Question: If I have a user setting 'ToggleThis'

I want to have this setting availabe to the user in a menu, say Settings/ToggleSettings. clicking it. Each click should toggle the user setting true/false but also update the menuItem icon to display the actual setting.
I can do this using
'''
<Window x:Class="WpfApplication1.MainWindow"
xmlns="http://schemas.microsoft.com/winfx/2006/xaml/presentation"
xmlns:x="http://schemas.microsoft.com/winfx/2006/xaml"
Title="MainWindow" Height="350" Width="525">
<Grid>
<Menu IsMainMenu="True">
<MenuItem Header="_Settings">
<MenuItem Header="_Toggle" Name="ToggleSettings" Click="MenuItem_Click">
<MenuItem.Icon>
<Image Source="Images/Toggle.png" />
</MenuItem.Icon>
</MenuItem>
</MenuItem>
</Menu>
</Grid>
</Window>
'''
'''
using System;
using System.Collections.Generic;
using System.Linq;
using System.Text;
using System.Windows;
using System.Windows.Controls;
using System.Windows.Data;
using System.Windows.Documents;
using System.Windows.Input;
using System.Windows.Media;
using System.Windows.Media.Imaging;
using System.Windows.Navigation;
using System.Windows.Shapes;
namespace WpfApplication1
{
/// <summary>
/// Interaction logic for MainWindow.xaml
/// </summary>
public partial class MainWindow : Window
{
public MainWindow()
{
InitializeComponent();
}
private void MenuItem_Click(object sender, RoutedEventArgs e)
{
if (ToggleSettings.Icon == null)
{
Uri Icon = new Uri("pack://application:,,,/Images/" + "Toggle.png");
ToggleSettings.Icon = new Image
{
Source = new BitmapImage(Icon)
};
Properties.Settings.Default.toggleThis = true;
}
else
{
ToggleSettings.Icon = null;
Properties.Settings.Default.toggleThis = false;
}
}
}
}
'''
However, I know this isn't the correct way of doing it as for example, on launch the menu probably won't be in the correct state based on previous settings. Trouble is, I don't know the right way. Can anyone give me some pointers on the right way to do this?
I'm assuming I need to use binding on both the icon and/or some value in the MenuItem but don't really know where to start.
Thank you
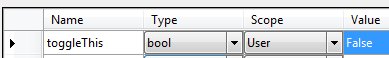
Answer: Actually there is no "right" way, there is only what works best, and what is most appropriate given the context.
Your example looks fine, it seems, so far at least, the only issue you have, is that you will not have the selected option in sync with what the user chose/didn't choose, the last time they used the software.
This requires only two small pieces of your code to be in two particular places.
- 'MenuItem_Click''Settings.Sav''try''catch'-
The best way to facilitate this, is to have a private method, which is responsible for both changing what icon is showing on the menu item, as well as storing the most recent state in the settings of the app. A method called 'Toggle()' perhaps, which you call within your 'MenuItem_Click' method. You need to give the menu item in question and ID though, that can be used to access the menu item in your code-behind though. As well, this code example assumes you have your icons stored in settings as well, although the icons can be coming from wherever, as long as you can reference them.
So your code could be something like this, although not exactly this:
'''
public MainWindow()
{
InitializeComponent();
this.SetToggleIcon(Properties.Settings.Default.toggleThis);
}
private void Toggle()
{
this.StoreToggleState(!Properties.Settings.Default.toggleThis);
this.SetToggleIcon(Properties.Settings.Default.toggleThis);
}
private void SetToggleIcon(bool state)
{
this.menuItem_ToggleSettings.Icon = (Properties.Settings.Default.toggleThis) ? Properties.Settings.Default.IconTrue : Properties.Settings.Default.IconFalse;
}
private void StoreToggleState(bool state)
{
Properties.Settings.Default.toggleThis = state;
Properties.Settings.Default.Save();
}
private void MenuItem_Click(object sender, RoutedEventArgs e)
{
this.Toggle();
}
'''